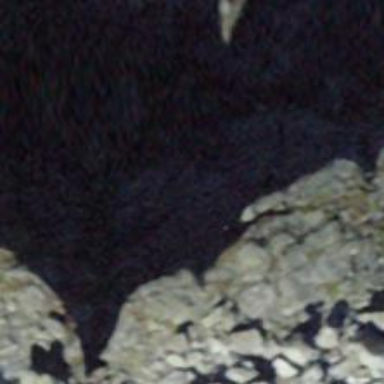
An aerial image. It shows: Natural cliff.